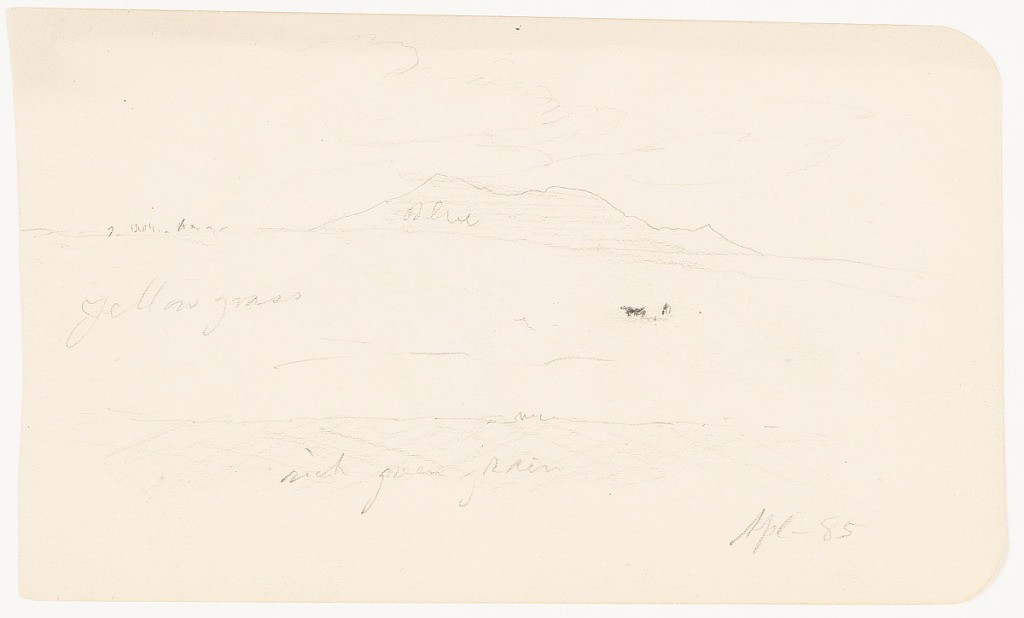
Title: Mountain Landscape, Mexico
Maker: Frederic Edwin Church, American, 1826–1900
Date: April 1885
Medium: Graphite on off-white wove paper; verso: graphite
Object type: Drawing
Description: Landscape sketch showing a view of mountainous terrain in Mexico. Viewed across a flat plain filled with grass and grain, a large, rugged mountain looms in the distance along the horizon. It has two sharp peaks, one at left and one at right, with a rounded peak at center. A cow or other animal is loosely rendered in the middle distance at center right.

Verso: Small architecture sketch showing an oblique view of a cathedral or large church in Mexico. It includes a lofty dome at right and a tall belltower at left.